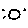
Label: moon